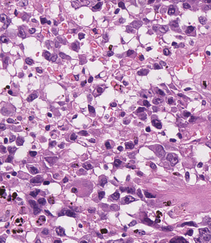
Tumor epithelial tissue: yes
Tumor-associated stroma tissue: no
Normal tissue: no